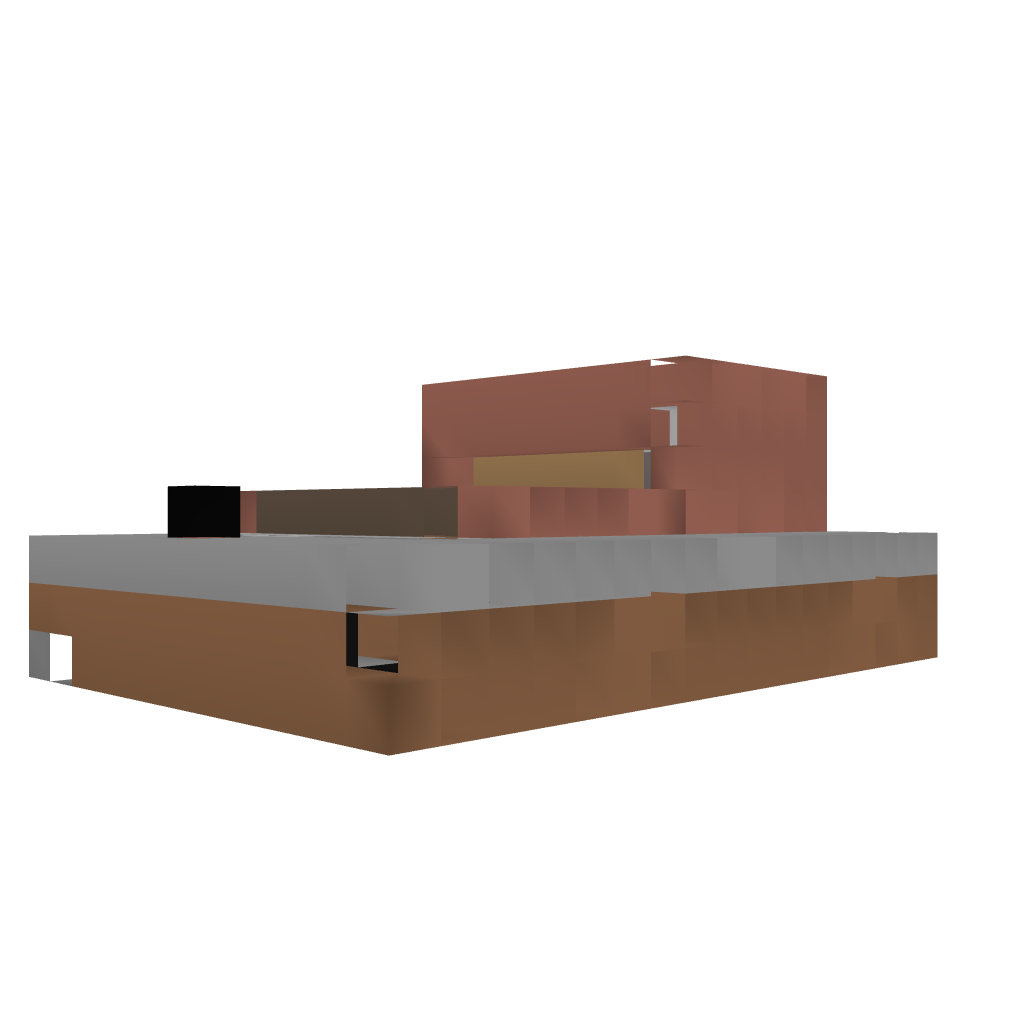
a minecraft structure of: Wheat farm